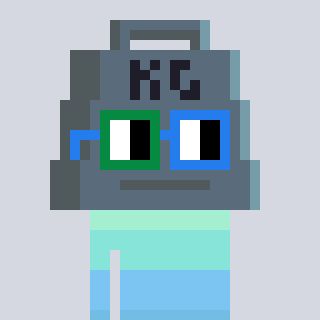
a pixel art character with square green and blue glasses, a weight-shaped head and a foggrey-colored body on a cool background